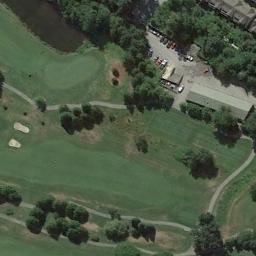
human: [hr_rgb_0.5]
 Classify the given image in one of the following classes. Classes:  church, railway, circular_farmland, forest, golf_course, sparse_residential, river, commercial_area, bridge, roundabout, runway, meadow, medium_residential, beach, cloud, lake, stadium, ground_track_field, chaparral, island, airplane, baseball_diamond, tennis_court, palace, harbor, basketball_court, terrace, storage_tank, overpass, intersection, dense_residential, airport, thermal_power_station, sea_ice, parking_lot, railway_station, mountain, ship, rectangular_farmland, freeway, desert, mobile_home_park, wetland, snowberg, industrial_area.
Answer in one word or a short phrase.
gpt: golf_course